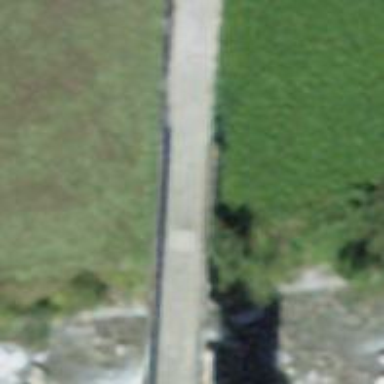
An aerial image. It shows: Gravel track on bridge with grade2 track type.